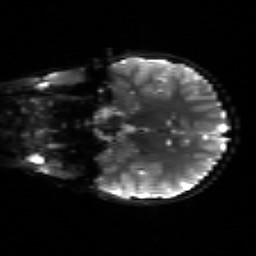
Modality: sbref
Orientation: coronal
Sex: male
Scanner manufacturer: siemens
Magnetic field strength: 3 T
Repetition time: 5 s
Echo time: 0.071 s